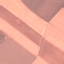
Land use / land cover class: AnnualCrop